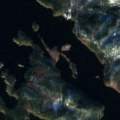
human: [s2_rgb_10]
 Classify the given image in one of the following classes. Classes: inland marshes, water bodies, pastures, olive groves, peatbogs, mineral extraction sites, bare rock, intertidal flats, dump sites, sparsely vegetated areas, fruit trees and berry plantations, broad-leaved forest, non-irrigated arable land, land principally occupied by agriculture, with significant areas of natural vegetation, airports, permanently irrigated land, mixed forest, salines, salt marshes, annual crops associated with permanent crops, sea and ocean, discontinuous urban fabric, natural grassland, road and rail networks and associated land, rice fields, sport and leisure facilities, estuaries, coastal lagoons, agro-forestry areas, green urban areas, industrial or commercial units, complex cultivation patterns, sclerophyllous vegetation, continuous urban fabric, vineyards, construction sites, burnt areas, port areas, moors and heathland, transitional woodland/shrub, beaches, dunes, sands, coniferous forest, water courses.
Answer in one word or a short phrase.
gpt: coniferous forest, mixed forest, water bodies